Interaction volume radius: 5 \u00c5
Interaction volume height: 40 \u00c5
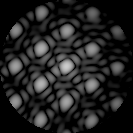
Disorder parameter: 0.09171